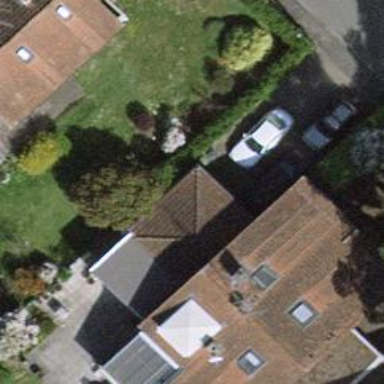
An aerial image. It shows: View of roof of building.